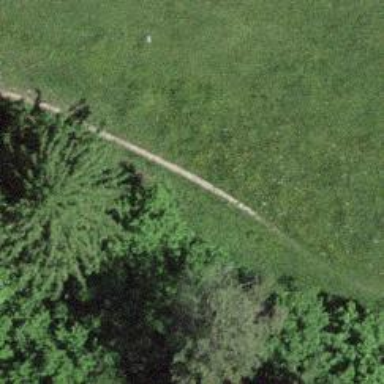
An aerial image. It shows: Gravel path.